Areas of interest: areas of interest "Agricultural and Sideline Products Market"
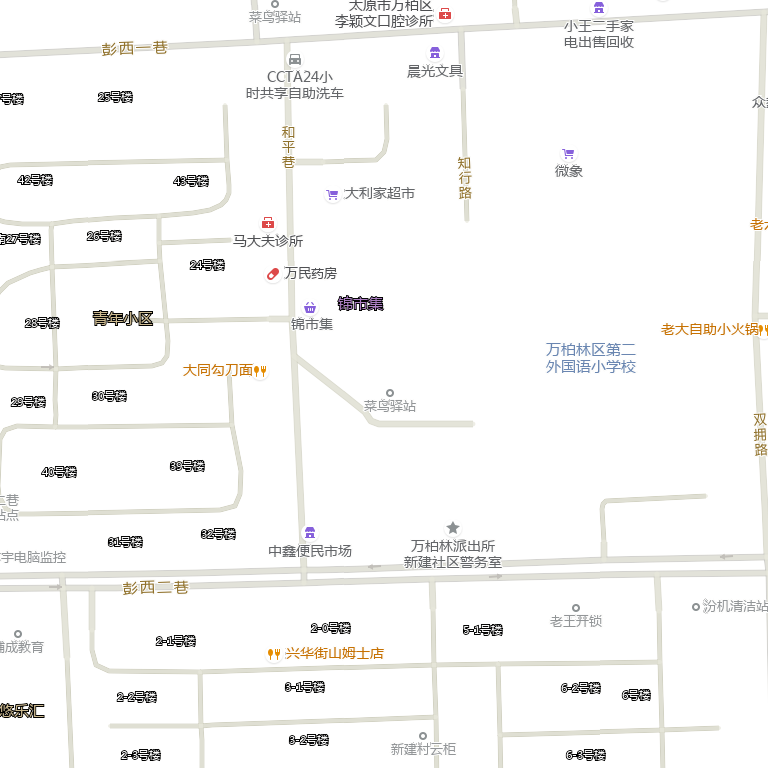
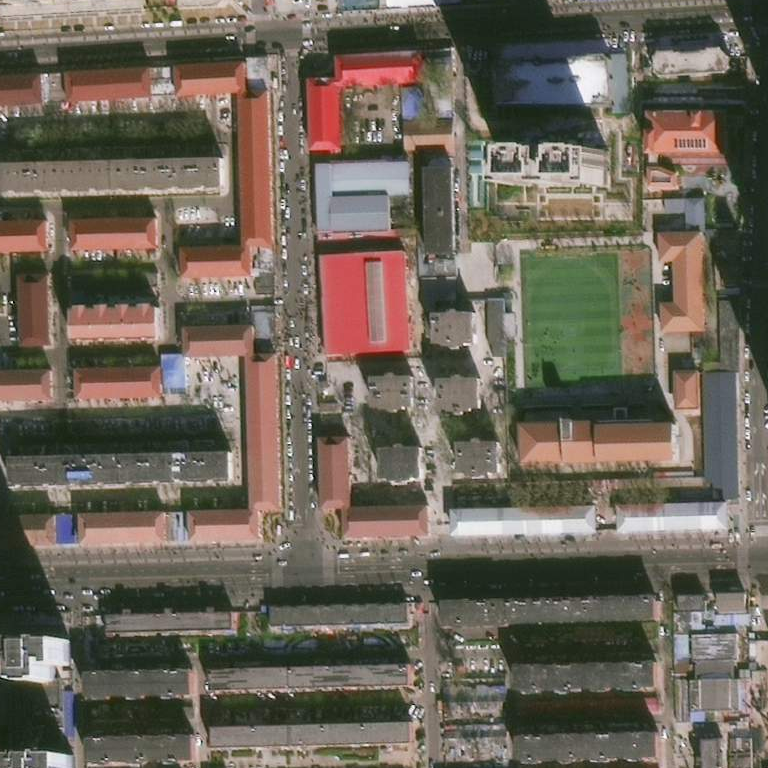